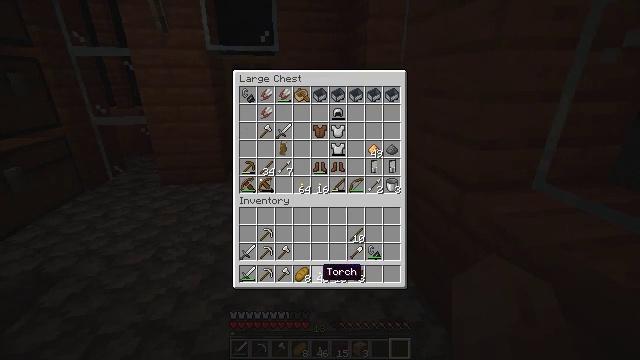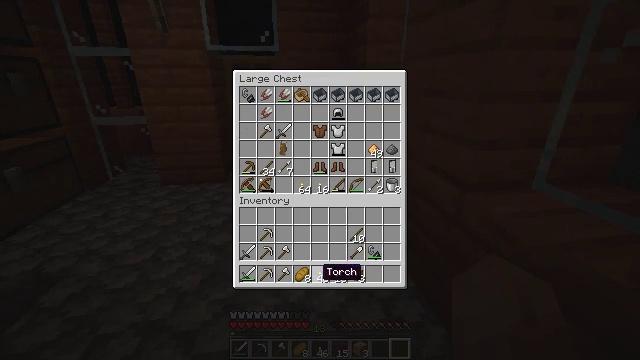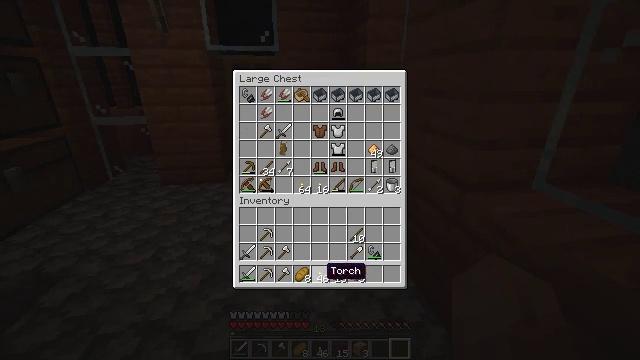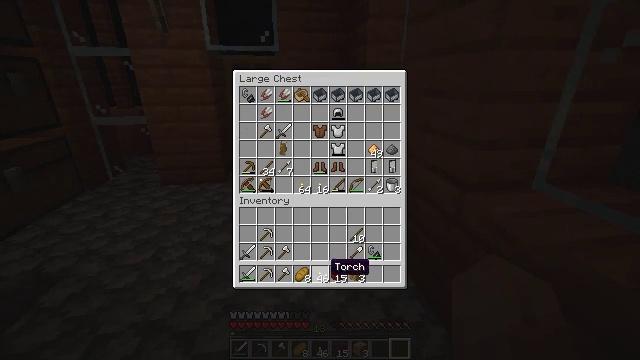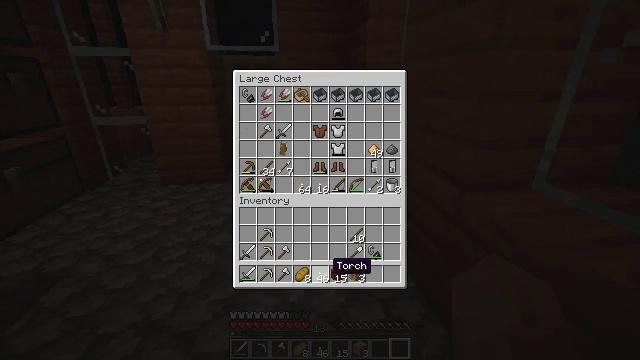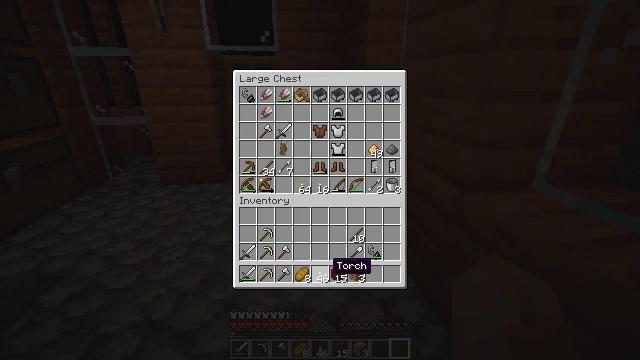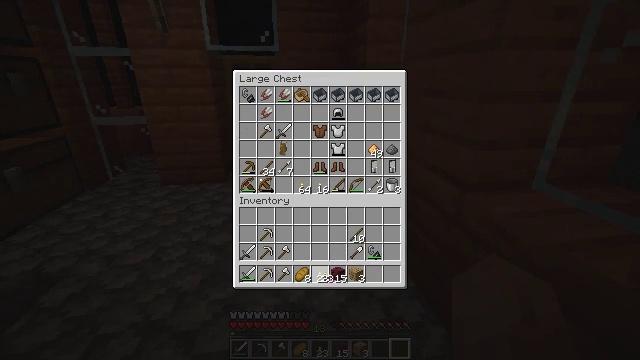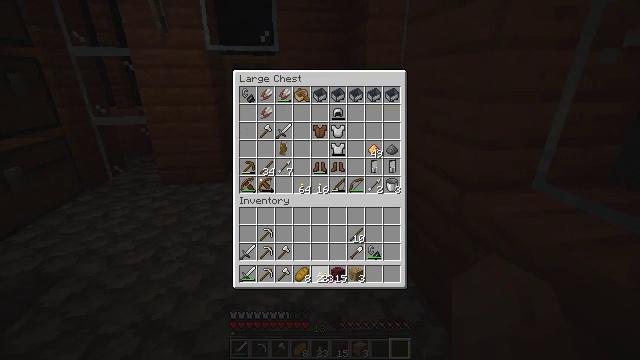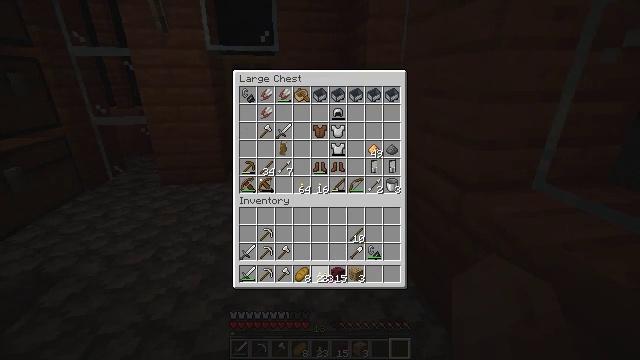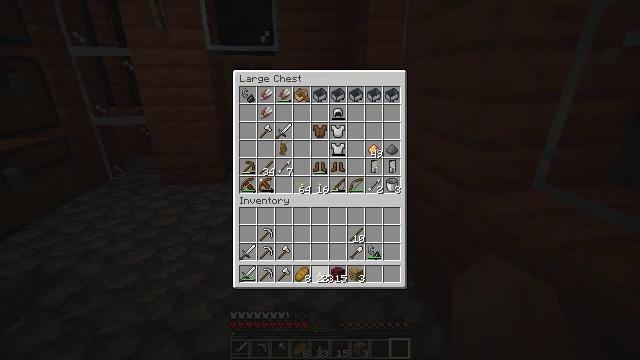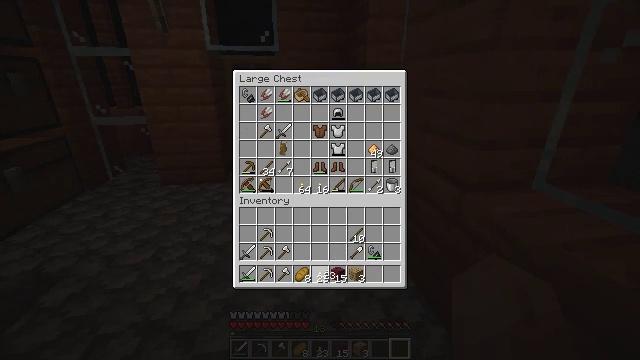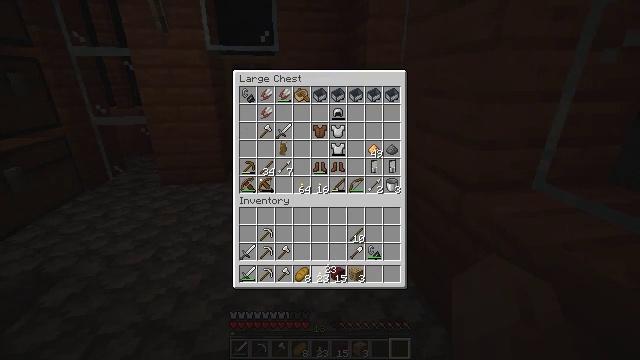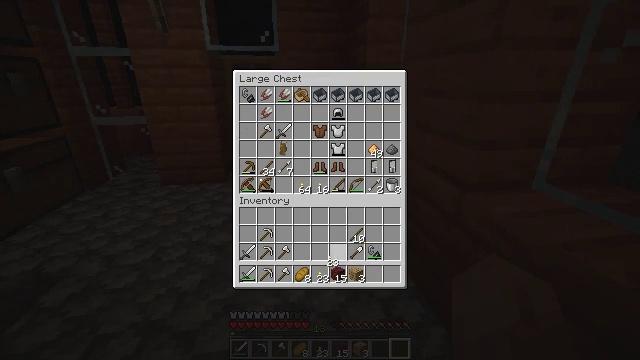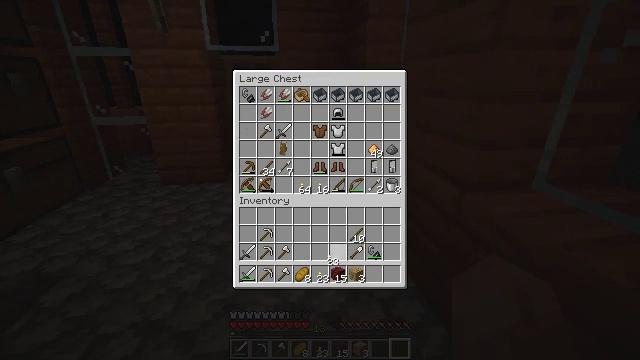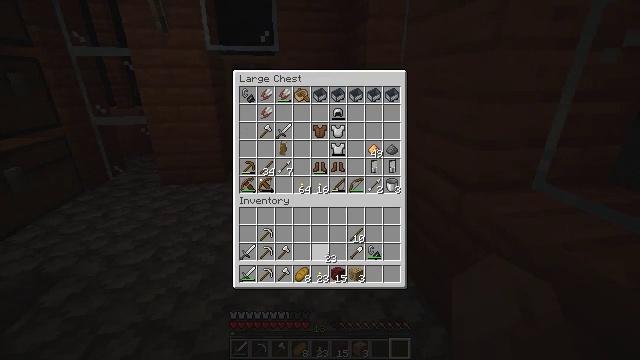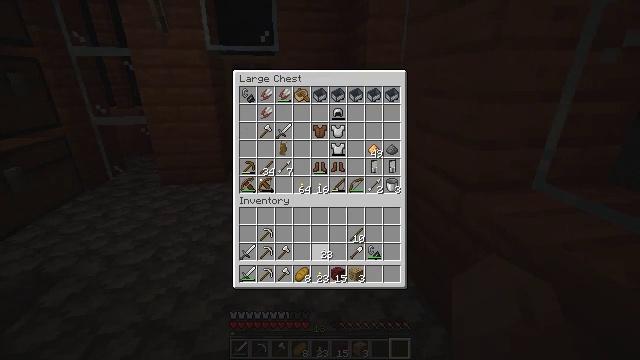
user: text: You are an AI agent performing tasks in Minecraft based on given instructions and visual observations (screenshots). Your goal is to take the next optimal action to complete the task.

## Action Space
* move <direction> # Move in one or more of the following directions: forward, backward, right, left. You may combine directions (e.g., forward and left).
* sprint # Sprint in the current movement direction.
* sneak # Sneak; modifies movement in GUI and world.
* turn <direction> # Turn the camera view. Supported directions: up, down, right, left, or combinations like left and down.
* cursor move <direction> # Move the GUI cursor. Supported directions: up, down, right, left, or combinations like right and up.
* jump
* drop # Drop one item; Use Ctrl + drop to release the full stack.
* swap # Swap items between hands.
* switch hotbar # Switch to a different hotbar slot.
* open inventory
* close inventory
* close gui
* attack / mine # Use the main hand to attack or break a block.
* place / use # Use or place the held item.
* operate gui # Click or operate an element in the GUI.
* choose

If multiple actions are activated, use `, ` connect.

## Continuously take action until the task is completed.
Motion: motion action
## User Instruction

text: Combine an arrow with glowstone to craft a spectral arrow.
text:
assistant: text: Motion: no_op
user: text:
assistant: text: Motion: no_op
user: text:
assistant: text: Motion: no_op
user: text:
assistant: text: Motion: no_op
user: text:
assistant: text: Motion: no_op
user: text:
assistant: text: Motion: choose
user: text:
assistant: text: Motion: choose
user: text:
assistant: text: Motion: choose
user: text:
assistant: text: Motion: choose
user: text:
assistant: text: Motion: no_op
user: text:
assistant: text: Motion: no_op
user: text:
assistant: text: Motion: cursor move up
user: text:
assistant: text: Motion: no_op
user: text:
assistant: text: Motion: no_op
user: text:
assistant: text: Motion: no_op
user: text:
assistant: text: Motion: no_op
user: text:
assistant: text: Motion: no_op
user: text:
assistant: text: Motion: no_op
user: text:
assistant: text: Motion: operate gui
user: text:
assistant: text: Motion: operate gui
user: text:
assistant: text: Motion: operate gui
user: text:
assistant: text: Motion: no_op
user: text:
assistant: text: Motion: no_op
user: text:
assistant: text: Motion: no_op
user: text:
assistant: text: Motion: choose
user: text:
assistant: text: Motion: choose
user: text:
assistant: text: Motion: choose
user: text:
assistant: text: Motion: no_op
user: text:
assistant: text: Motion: cursor move up
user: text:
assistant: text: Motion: cursor move up